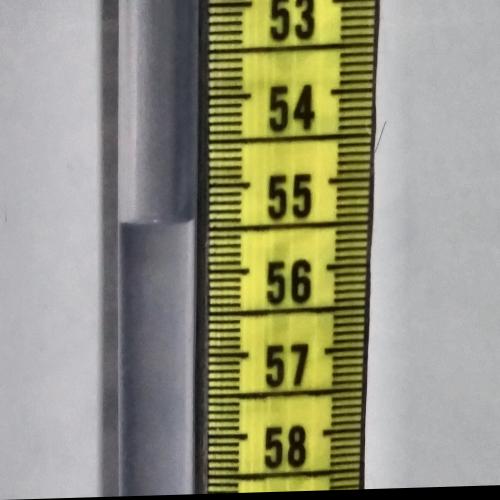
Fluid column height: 55.4 cm